Question: i have the following data in a dataframe. I wrote a for loop so every column would be plotted against BOND, ANGEL and DIHED.

I run this code
'''
col=["TS","BOND","ANGEL","DIHED"]
df1=DataFrame(Energy, column=col)
df1=df1.astype(float)
for i in col:
print(x)
df1.plot(x="i", y="TS",)
plt.show()
'''
but i get KeyError: 'i'.
How can i manage to run a loop over my DataFrame so at the end i can have 4 plots each TS on Y-Axis and other 3 columns separately on x-Axis?
bdw i can plot the TS only but if I add the x axis it causes problem.
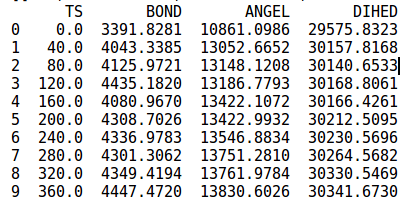
Answer: I tried a code which will work perfectly now.
'''
for i in col[1:]:
print(i)
plt.figure()
plt.plot(df1["TS"],df1[i])
plt.show()
'''
with this code it will be possible to loop over a DataFrame and return for every column a separate plot. df1["TS"] will be in this case the x axis and is fixed and df1[i] is the y axis which will be variable.